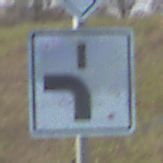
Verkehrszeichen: VerlaufVorfahrtsstrasse5
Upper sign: Vorfahrtsstrasse
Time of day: MorningAfternoon
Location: Outdoor (Nature)
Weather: PartlyCloudy
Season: NotSpecified
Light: Natural